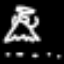
Label: angel